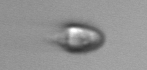
Label: Balanion